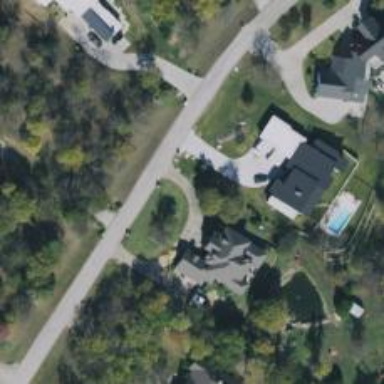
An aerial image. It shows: Driveway leading to service road.